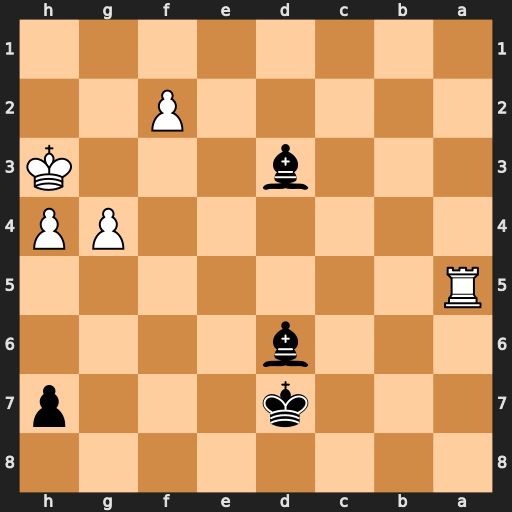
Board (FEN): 8/3k3p/3b4/R7/6PP/3b3K/5P2/8
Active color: b
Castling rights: -
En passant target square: -
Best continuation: Bf1#